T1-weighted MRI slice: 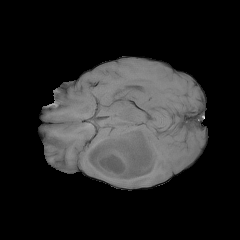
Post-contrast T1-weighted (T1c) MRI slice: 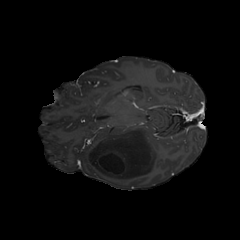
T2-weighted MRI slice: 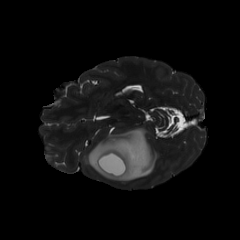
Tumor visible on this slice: yes